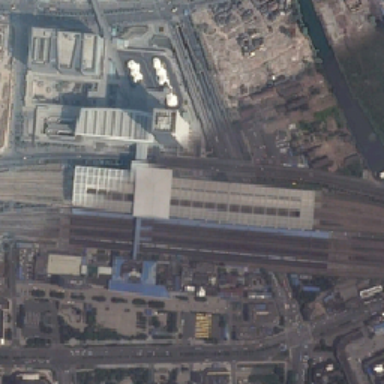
There are cars on the road near the railway station they extend in all directions .